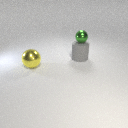
large yellow metal sphere in front of large gray rubber cylinder